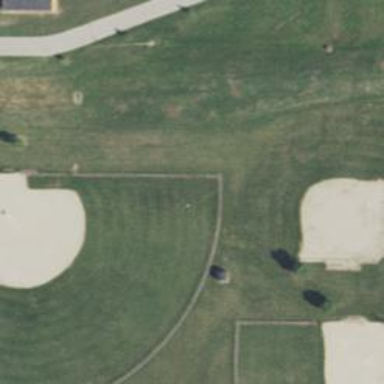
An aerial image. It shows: Baseball pitch for leisure land.